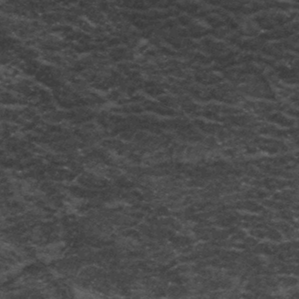
Label: frost